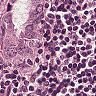
Metastatic tissue present: yes